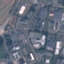
Land use / land cover class: Industrial